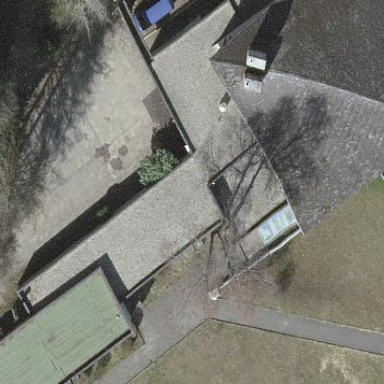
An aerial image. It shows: Community centre building.